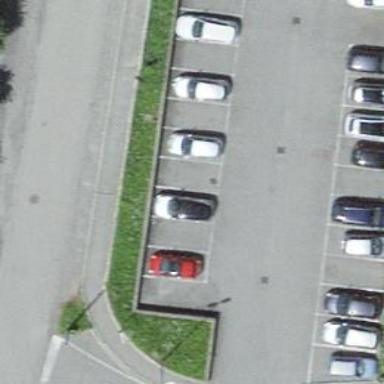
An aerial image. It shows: Parking area with surface.